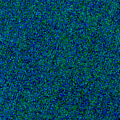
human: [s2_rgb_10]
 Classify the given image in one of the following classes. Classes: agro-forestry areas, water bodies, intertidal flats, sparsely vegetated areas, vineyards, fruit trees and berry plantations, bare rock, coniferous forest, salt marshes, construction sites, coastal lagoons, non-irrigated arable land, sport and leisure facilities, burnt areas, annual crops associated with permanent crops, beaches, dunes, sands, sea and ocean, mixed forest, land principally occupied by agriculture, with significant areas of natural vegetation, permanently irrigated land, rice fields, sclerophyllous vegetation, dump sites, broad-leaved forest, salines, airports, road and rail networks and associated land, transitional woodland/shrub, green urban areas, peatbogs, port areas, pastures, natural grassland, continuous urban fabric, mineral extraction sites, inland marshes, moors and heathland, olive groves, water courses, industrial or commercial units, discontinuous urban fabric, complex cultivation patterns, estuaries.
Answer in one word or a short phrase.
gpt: sea and ocean